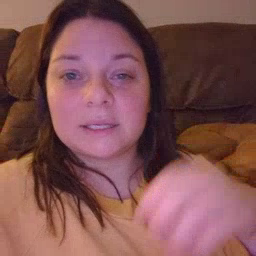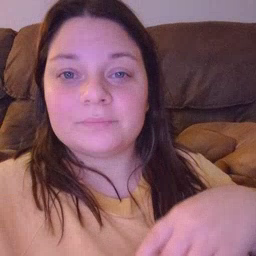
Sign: kitty